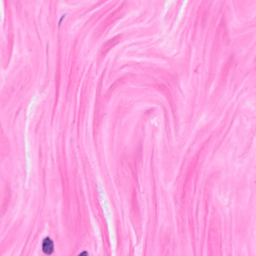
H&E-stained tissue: Breast